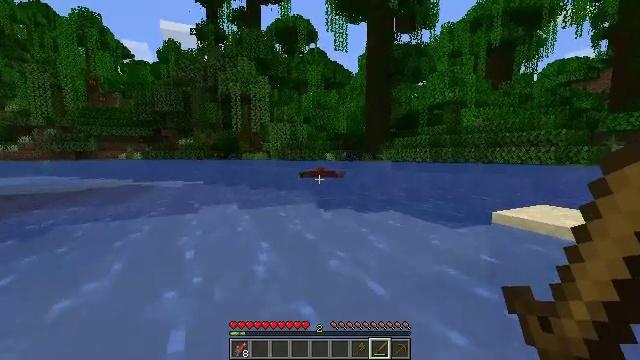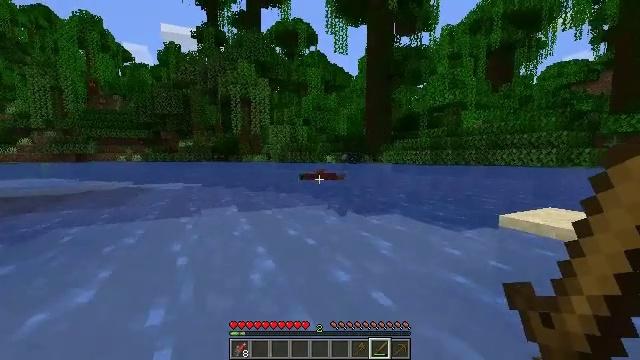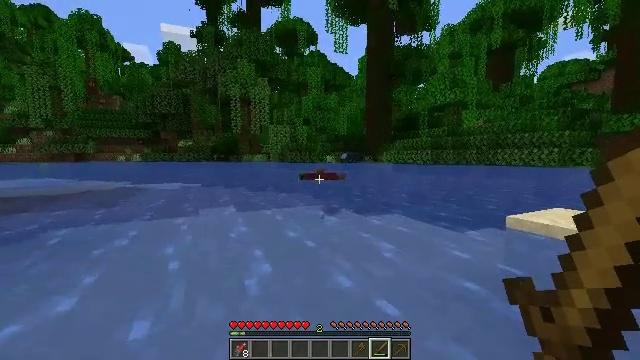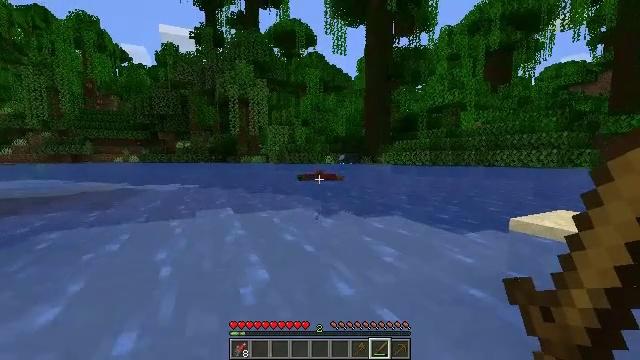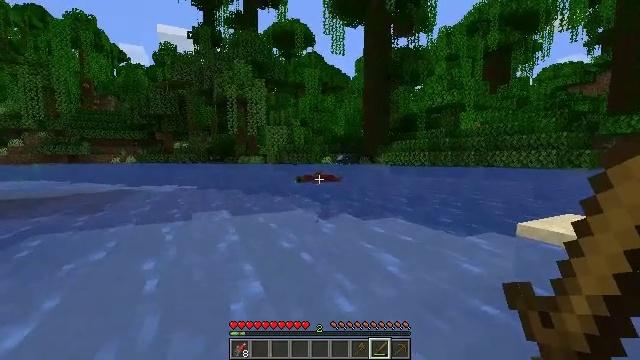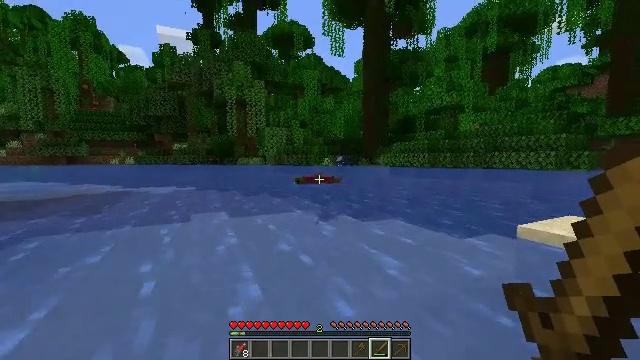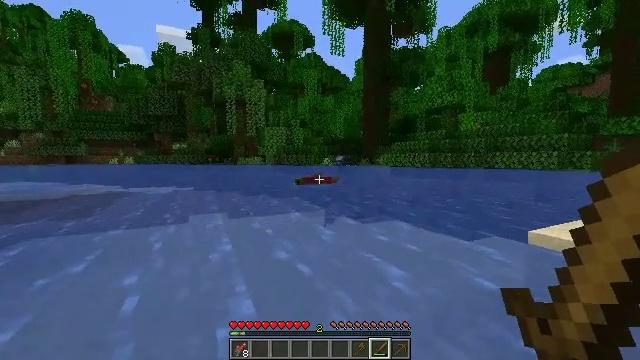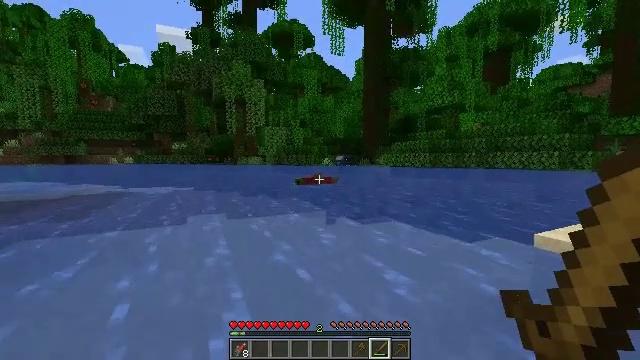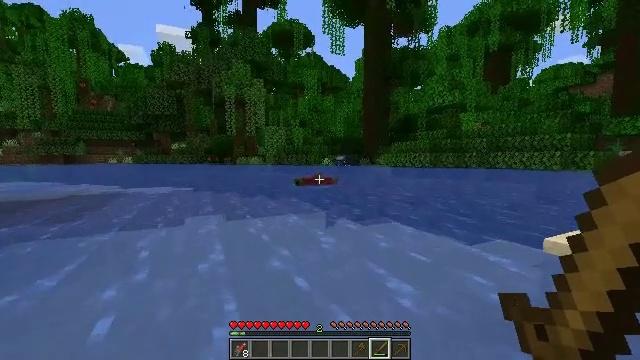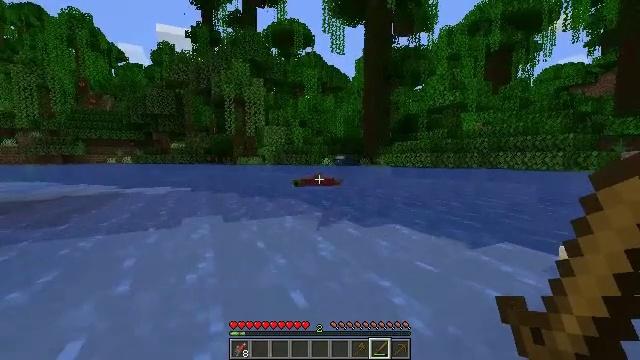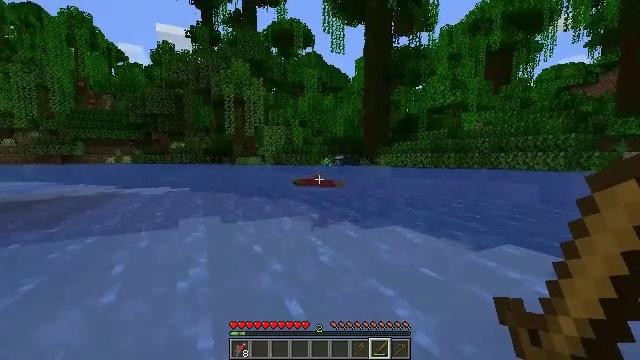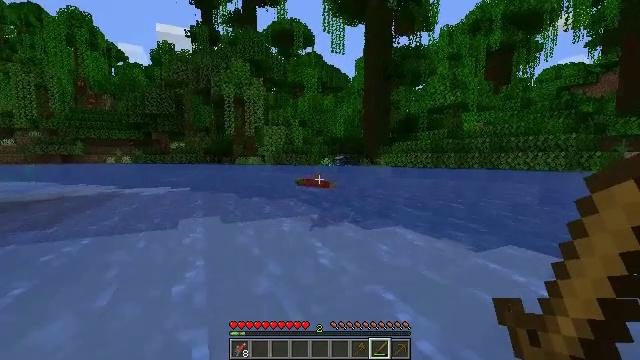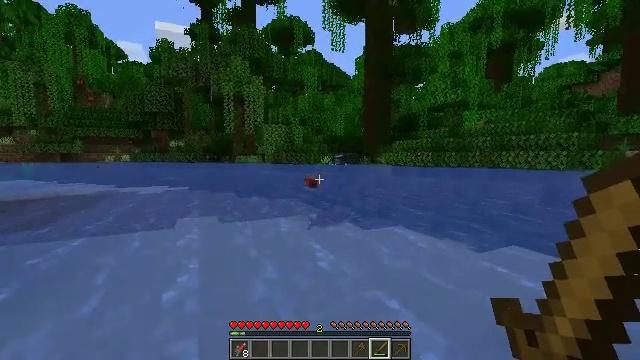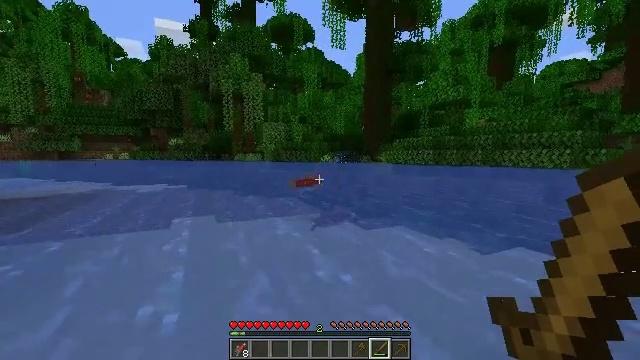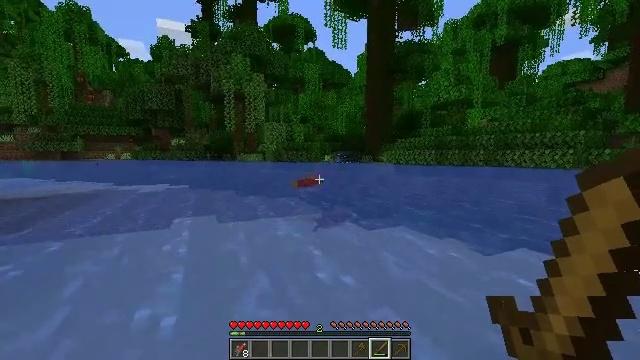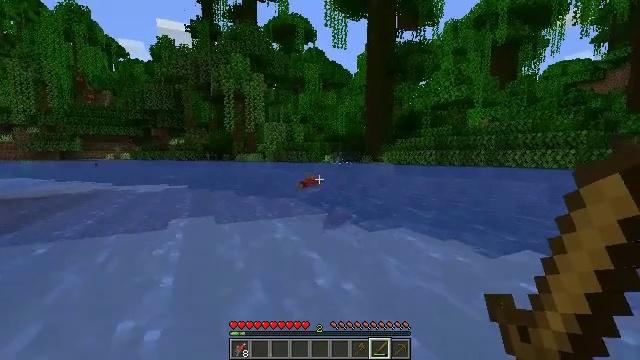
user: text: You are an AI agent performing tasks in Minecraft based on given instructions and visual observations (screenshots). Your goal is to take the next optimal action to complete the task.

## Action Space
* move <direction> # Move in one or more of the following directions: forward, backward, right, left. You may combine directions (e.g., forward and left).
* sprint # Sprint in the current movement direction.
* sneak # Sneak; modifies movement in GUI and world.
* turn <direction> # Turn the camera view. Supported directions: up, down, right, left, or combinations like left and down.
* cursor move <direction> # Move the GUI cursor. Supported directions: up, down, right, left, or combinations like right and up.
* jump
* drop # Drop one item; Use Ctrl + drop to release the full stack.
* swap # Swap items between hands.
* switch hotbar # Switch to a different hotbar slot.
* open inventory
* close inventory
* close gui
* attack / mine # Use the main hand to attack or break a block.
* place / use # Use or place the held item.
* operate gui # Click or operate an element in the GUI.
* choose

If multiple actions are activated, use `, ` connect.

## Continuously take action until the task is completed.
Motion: motion action
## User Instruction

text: Hunt fish.
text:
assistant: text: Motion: move forward
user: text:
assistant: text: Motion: move forward
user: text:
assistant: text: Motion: move forward
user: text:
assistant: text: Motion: move forward
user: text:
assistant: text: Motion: move forward
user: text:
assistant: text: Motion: move forward
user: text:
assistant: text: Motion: move forward
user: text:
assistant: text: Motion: move forward
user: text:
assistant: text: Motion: move forward
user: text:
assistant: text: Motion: move forward
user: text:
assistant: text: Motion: move forward
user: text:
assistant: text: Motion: move forward
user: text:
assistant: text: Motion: move forward
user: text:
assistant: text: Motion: move forward
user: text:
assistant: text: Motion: move forward
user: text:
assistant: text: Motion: move forward
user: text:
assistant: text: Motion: move forward
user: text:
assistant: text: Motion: move forward
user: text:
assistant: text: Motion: move forward
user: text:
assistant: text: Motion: move forward
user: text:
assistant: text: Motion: move forward
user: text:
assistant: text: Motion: move forward, turn down
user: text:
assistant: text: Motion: move forward, turn down
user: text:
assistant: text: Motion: move forward
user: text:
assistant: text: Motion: move forward
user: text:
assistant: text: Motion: move forward, turn down
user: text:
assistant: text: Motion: move forward, turn down
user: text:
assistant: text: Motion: move forward
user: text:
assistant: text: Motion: move forward
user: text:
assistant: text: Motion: move forward, turn right